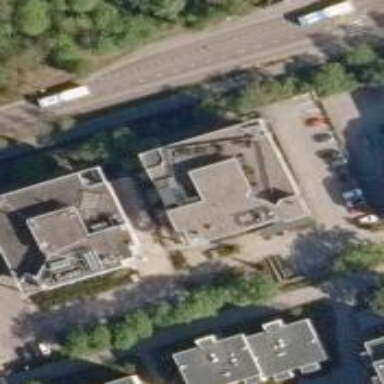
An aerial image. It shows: Building with flat roof.